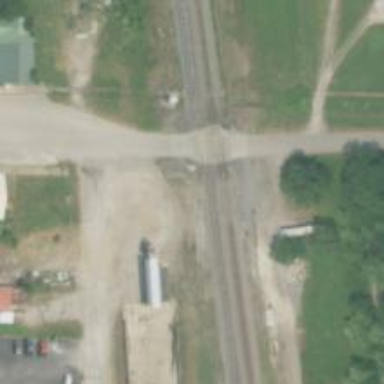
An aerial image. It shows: Railway siding for service.